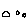
Label: circle